Question: I'm building a dropdown menu and I've got an issue showed on this img:

I want the "2.1" text to be displayed next to the "Item" text. For some reaason, every new word gets a new line.
Here's the html:
'''
<ul id='nav'>
<li><a href='/'>Item 1</a></li>
<li><a href='/'>Item 2</a>
<ul>
<li><a href='/'>Item 2.1</a></li>
</ul>
</li>
<li><a href='/'>Item 3</a></li>
<li><a href='/'>Item 4</a></li>
<li><a href='/'>Item 5</a></li>
</ul>
'''
And here's the CSS:
'''
#nav {
list-style: none;
}
#nav li {
float: left;
position: relative;
}
#nav li a {
display: block;
text-decoration: none;
text-align: center;
background: #ccc;
margin-right: 5px;
}
#nav li ul {
position: absolute;
}
#nav li ul li {
display: block;
}
#nav li ul li a {
padding: 0px 10px;
height: 20px;
text-align: left;
background: #999;
}
'''
Thanks for any help, Mike.
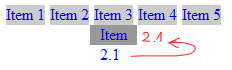
Answer: An easy way to fix this is adding a nowrap property to '#nav li ul li a':
'''
#nav li ul li a {
padding: 0px 10px;
height: 20px;
text-align: left;
background: #999;
white-space: nowrap; /* Forbids text wrapping */
}
'''